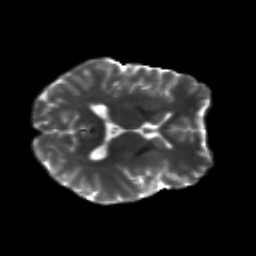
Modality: T2w
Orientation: axial
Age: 21
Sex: female
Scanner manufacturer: siemens
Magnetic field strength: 3 T
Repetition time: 8.8 s
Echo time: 0.085 s